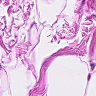
Metastatic tissue present: no